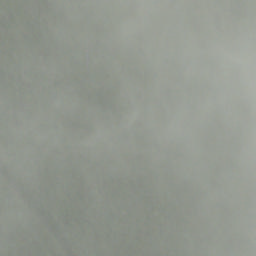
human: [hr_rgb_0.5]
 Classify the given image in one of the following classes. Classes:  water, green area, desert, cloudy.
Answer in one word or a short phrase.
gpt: cloudy